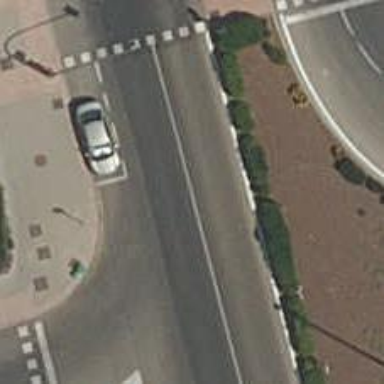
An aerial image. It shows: Road with traffic signals.